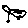
Label: bird